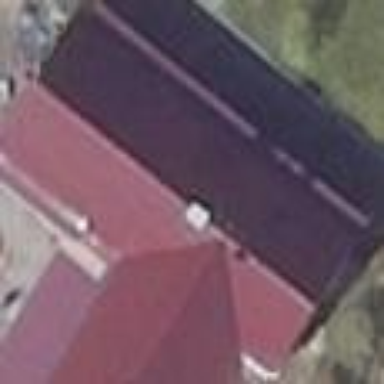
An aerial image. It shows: Building with gabled roof.